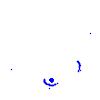
Particle: electron